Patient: sex M, age 36
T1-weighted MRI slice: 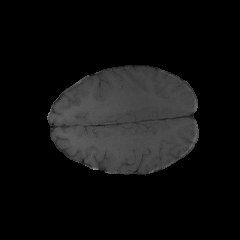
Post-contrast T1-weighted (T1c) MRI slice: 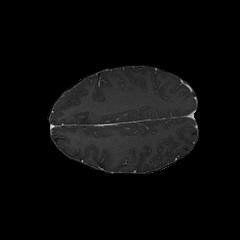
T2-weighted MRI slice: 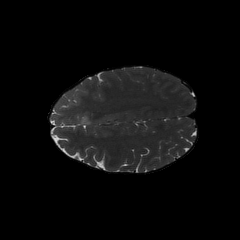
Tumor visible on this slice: yes
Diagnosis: Glioblastoma, IDH-wildtype
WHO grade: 4